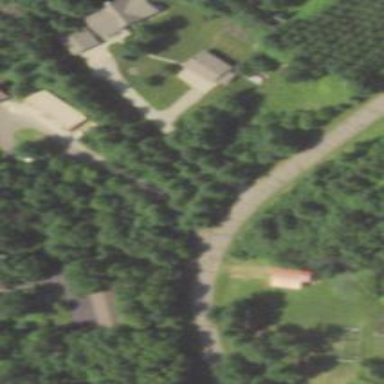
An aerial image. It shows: Service road.